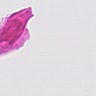
Metastatic tissue present: no